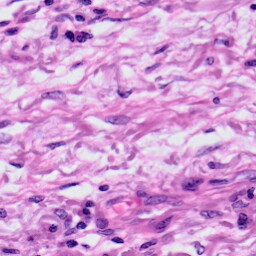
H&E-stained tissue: Skin